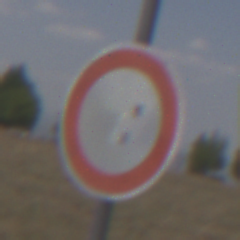
Verkehrszeichen: VerbotFahrzeugeAllerArt
Umgebung: Outdoor, Nature
Tageszeit: Midday
Wetter: PartlyCloudy
Licht: Natural
Jahreszeit: NotSpecified
Kontrast: HighContrast